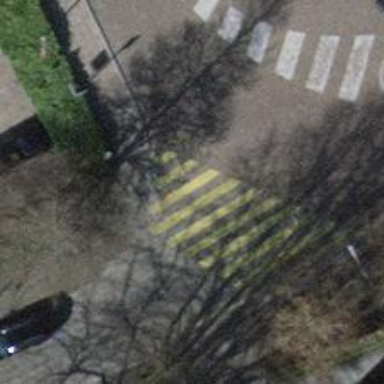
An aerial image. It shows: Paved footway with zebra crossing.